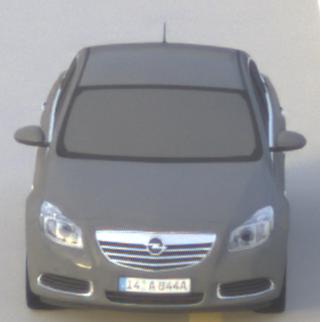
Make: Opel
Model: Insignia 1.6
Detailed model: Insignia (A) Notch Back
Model produced from: 2008/11
Model produced until: 2008/12
Doors: 4
Color: gray
Road condition: dry road
Daytime: sunrise or sunset
Contrast: low contrast